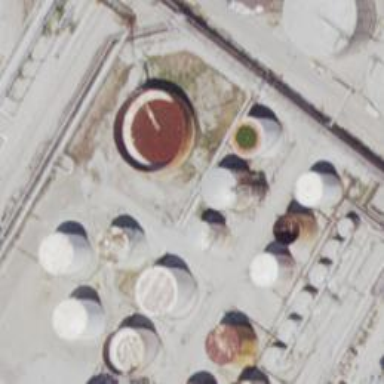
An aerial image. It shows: Storage tank with man-made structure.